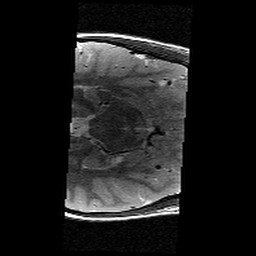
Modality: T2w
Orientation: axial
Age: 9
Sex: male
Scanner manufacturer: siemens
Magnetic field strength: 3 T
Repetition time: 9.23 s
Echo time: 0.067 s